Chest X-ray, PA view. Patient: 62 years old, sex M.
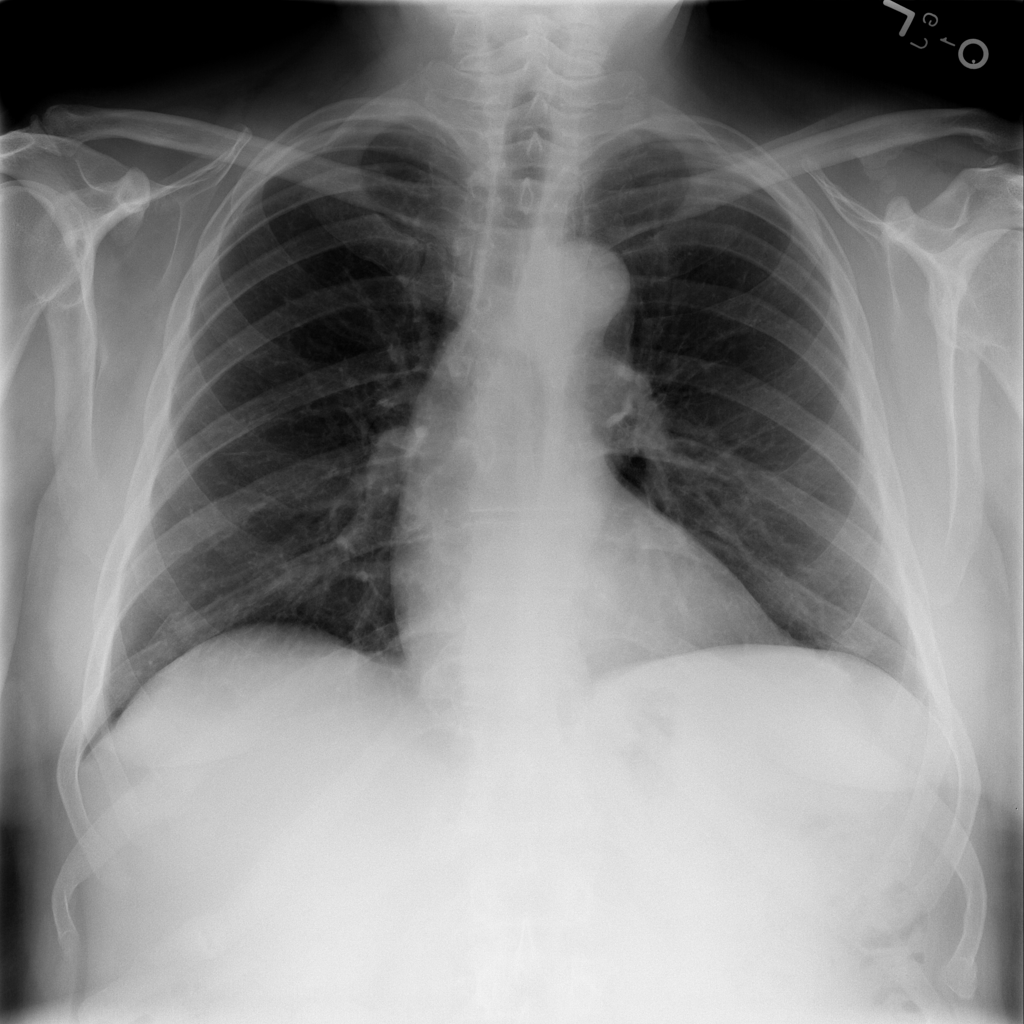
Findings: No Finding